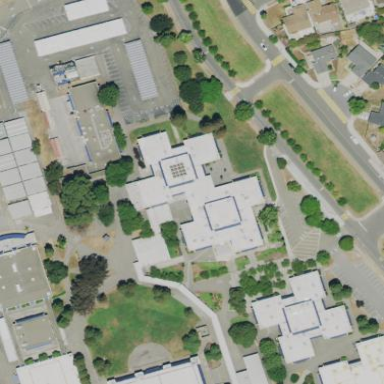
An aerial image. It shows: School building.